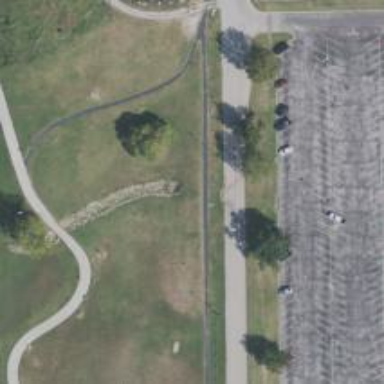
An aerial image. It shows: Disc golf hole as part of disc golf sport activity.